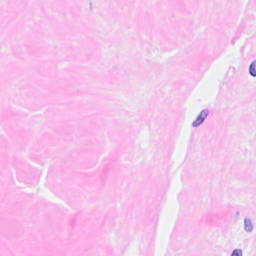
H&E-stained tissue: Breast